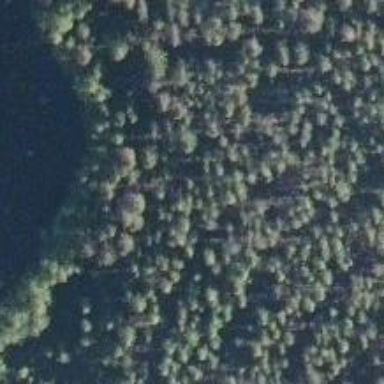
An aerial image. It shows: Beautiful woodland area.